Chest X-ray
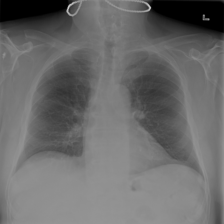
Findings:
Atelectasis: negative
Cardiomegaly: negative
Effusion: negative
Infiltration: negative
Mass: negative
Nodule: negative
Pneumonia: negative
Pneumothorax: negative
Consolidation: negative
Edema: negative
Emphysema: negative
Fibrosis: negative
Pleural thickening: negative
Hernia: negative